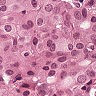
Metastatic tissue present: yes